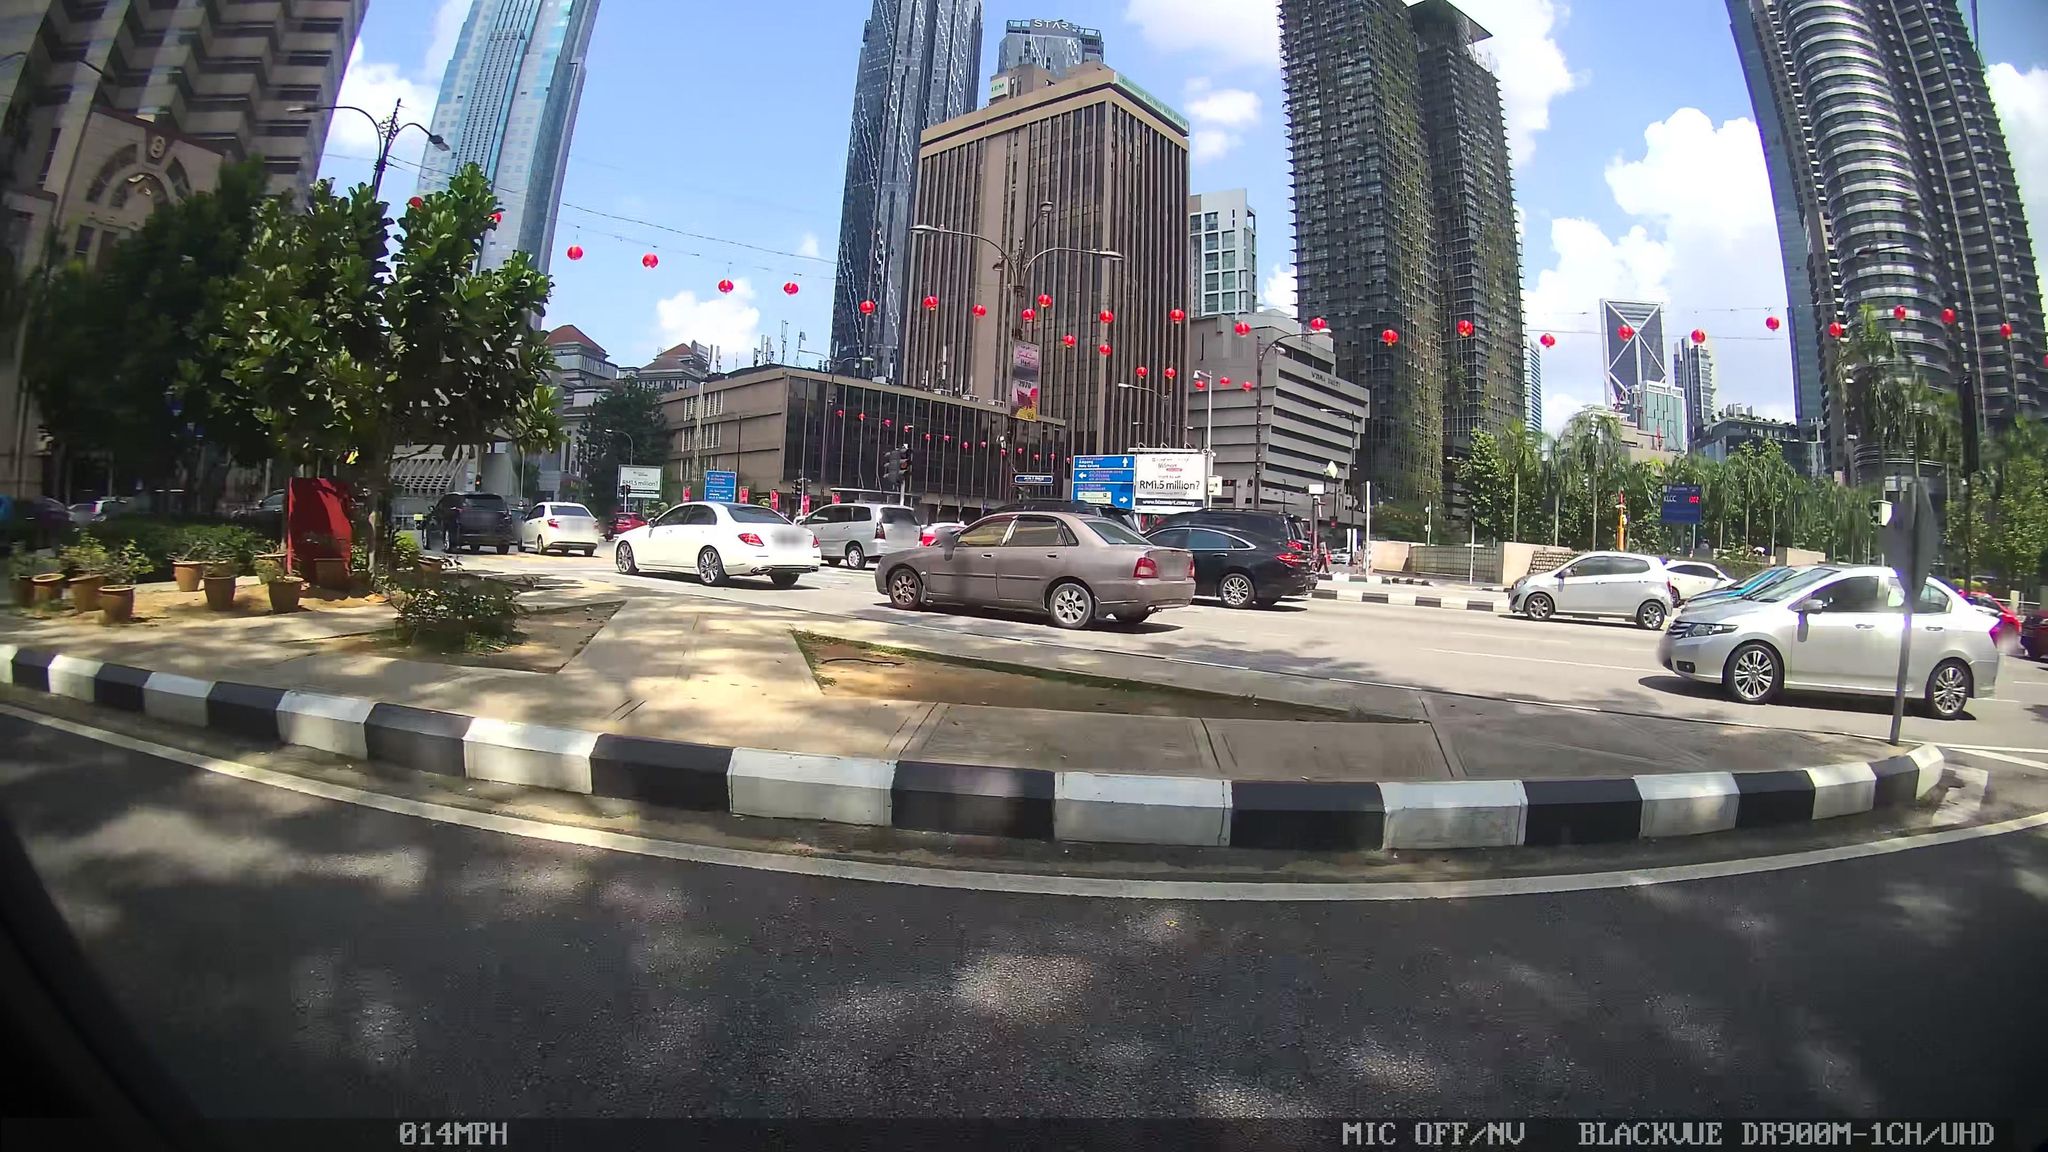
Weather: clear
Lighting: day
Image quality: good
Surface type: driving surface
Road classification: motorway_link, service
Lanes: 4, 2, 1
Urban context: urban centre
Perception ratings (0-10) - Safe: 5.44, Lively: 6.85, Beautiful: 2.63, Boring: 1.52, Depressing: 6.93, Wealthy: 7.29